Question: I am trying to make responsive my content DIVs, but they are not responsive.
DIV structure is like this -

This is my HTML and CSS
'''
<div class="container">
<div class="row">
<section class="content-tertiary col-sm-4">
my content
</section>
<section class="content-primary col-sm-8">
<div id="main" class="">
<h1><i class="icon fa fa-user fa-lg"></i><img src="img/misc/title.png" /></h1>
<div class="sidebar"></div>
<div class="content-box"></div>
</div><!-- End main div -->
</section>
</div><!-- /.row -->
</div><!-- /.container -->
'''
CSS
'''
#main {
background: #53001E;
border-radius: 10px;
height: 700px;
> .sidebar {
background: #FFFFFF;
float: left;
height: 300px;
margin: 0 10px;
min-width: 100px;
}
> .content-box {
background: yellow;
float: left;
height: 100px;
}
}
'''
I am using 'bootstrap' and dont need to display on mobile view.
Can anybody tell me what is the wrong with this code?
Thank you.
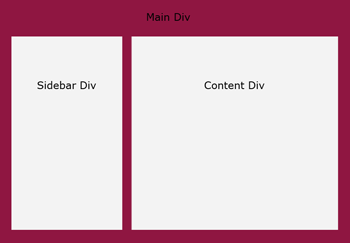
Answer: Try
'''
#main {
background: #53001E;
border-radius: 10px;
height: 700px;
width: 100%;
}
sidebar {
background: #FFFFFF;
float: left;
height: 300px;
margin: 0 10px;
width :40%
}
.content-box {
background: yellow;
float: left;
height: 100px;
width : 60%
}
'''
Let me know for any help :)